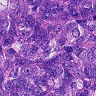
Metastatic tissue present: yes